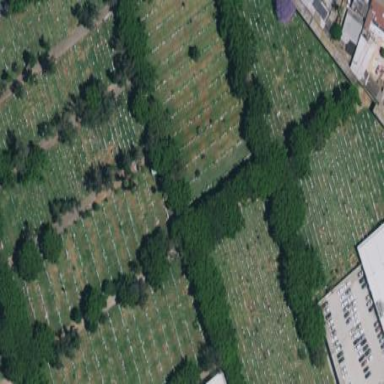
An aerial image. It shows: Cemetery.